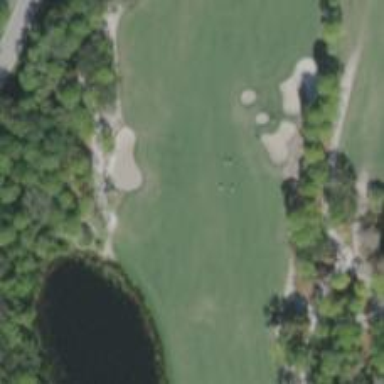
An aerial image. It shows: Golf hole.